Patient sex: F
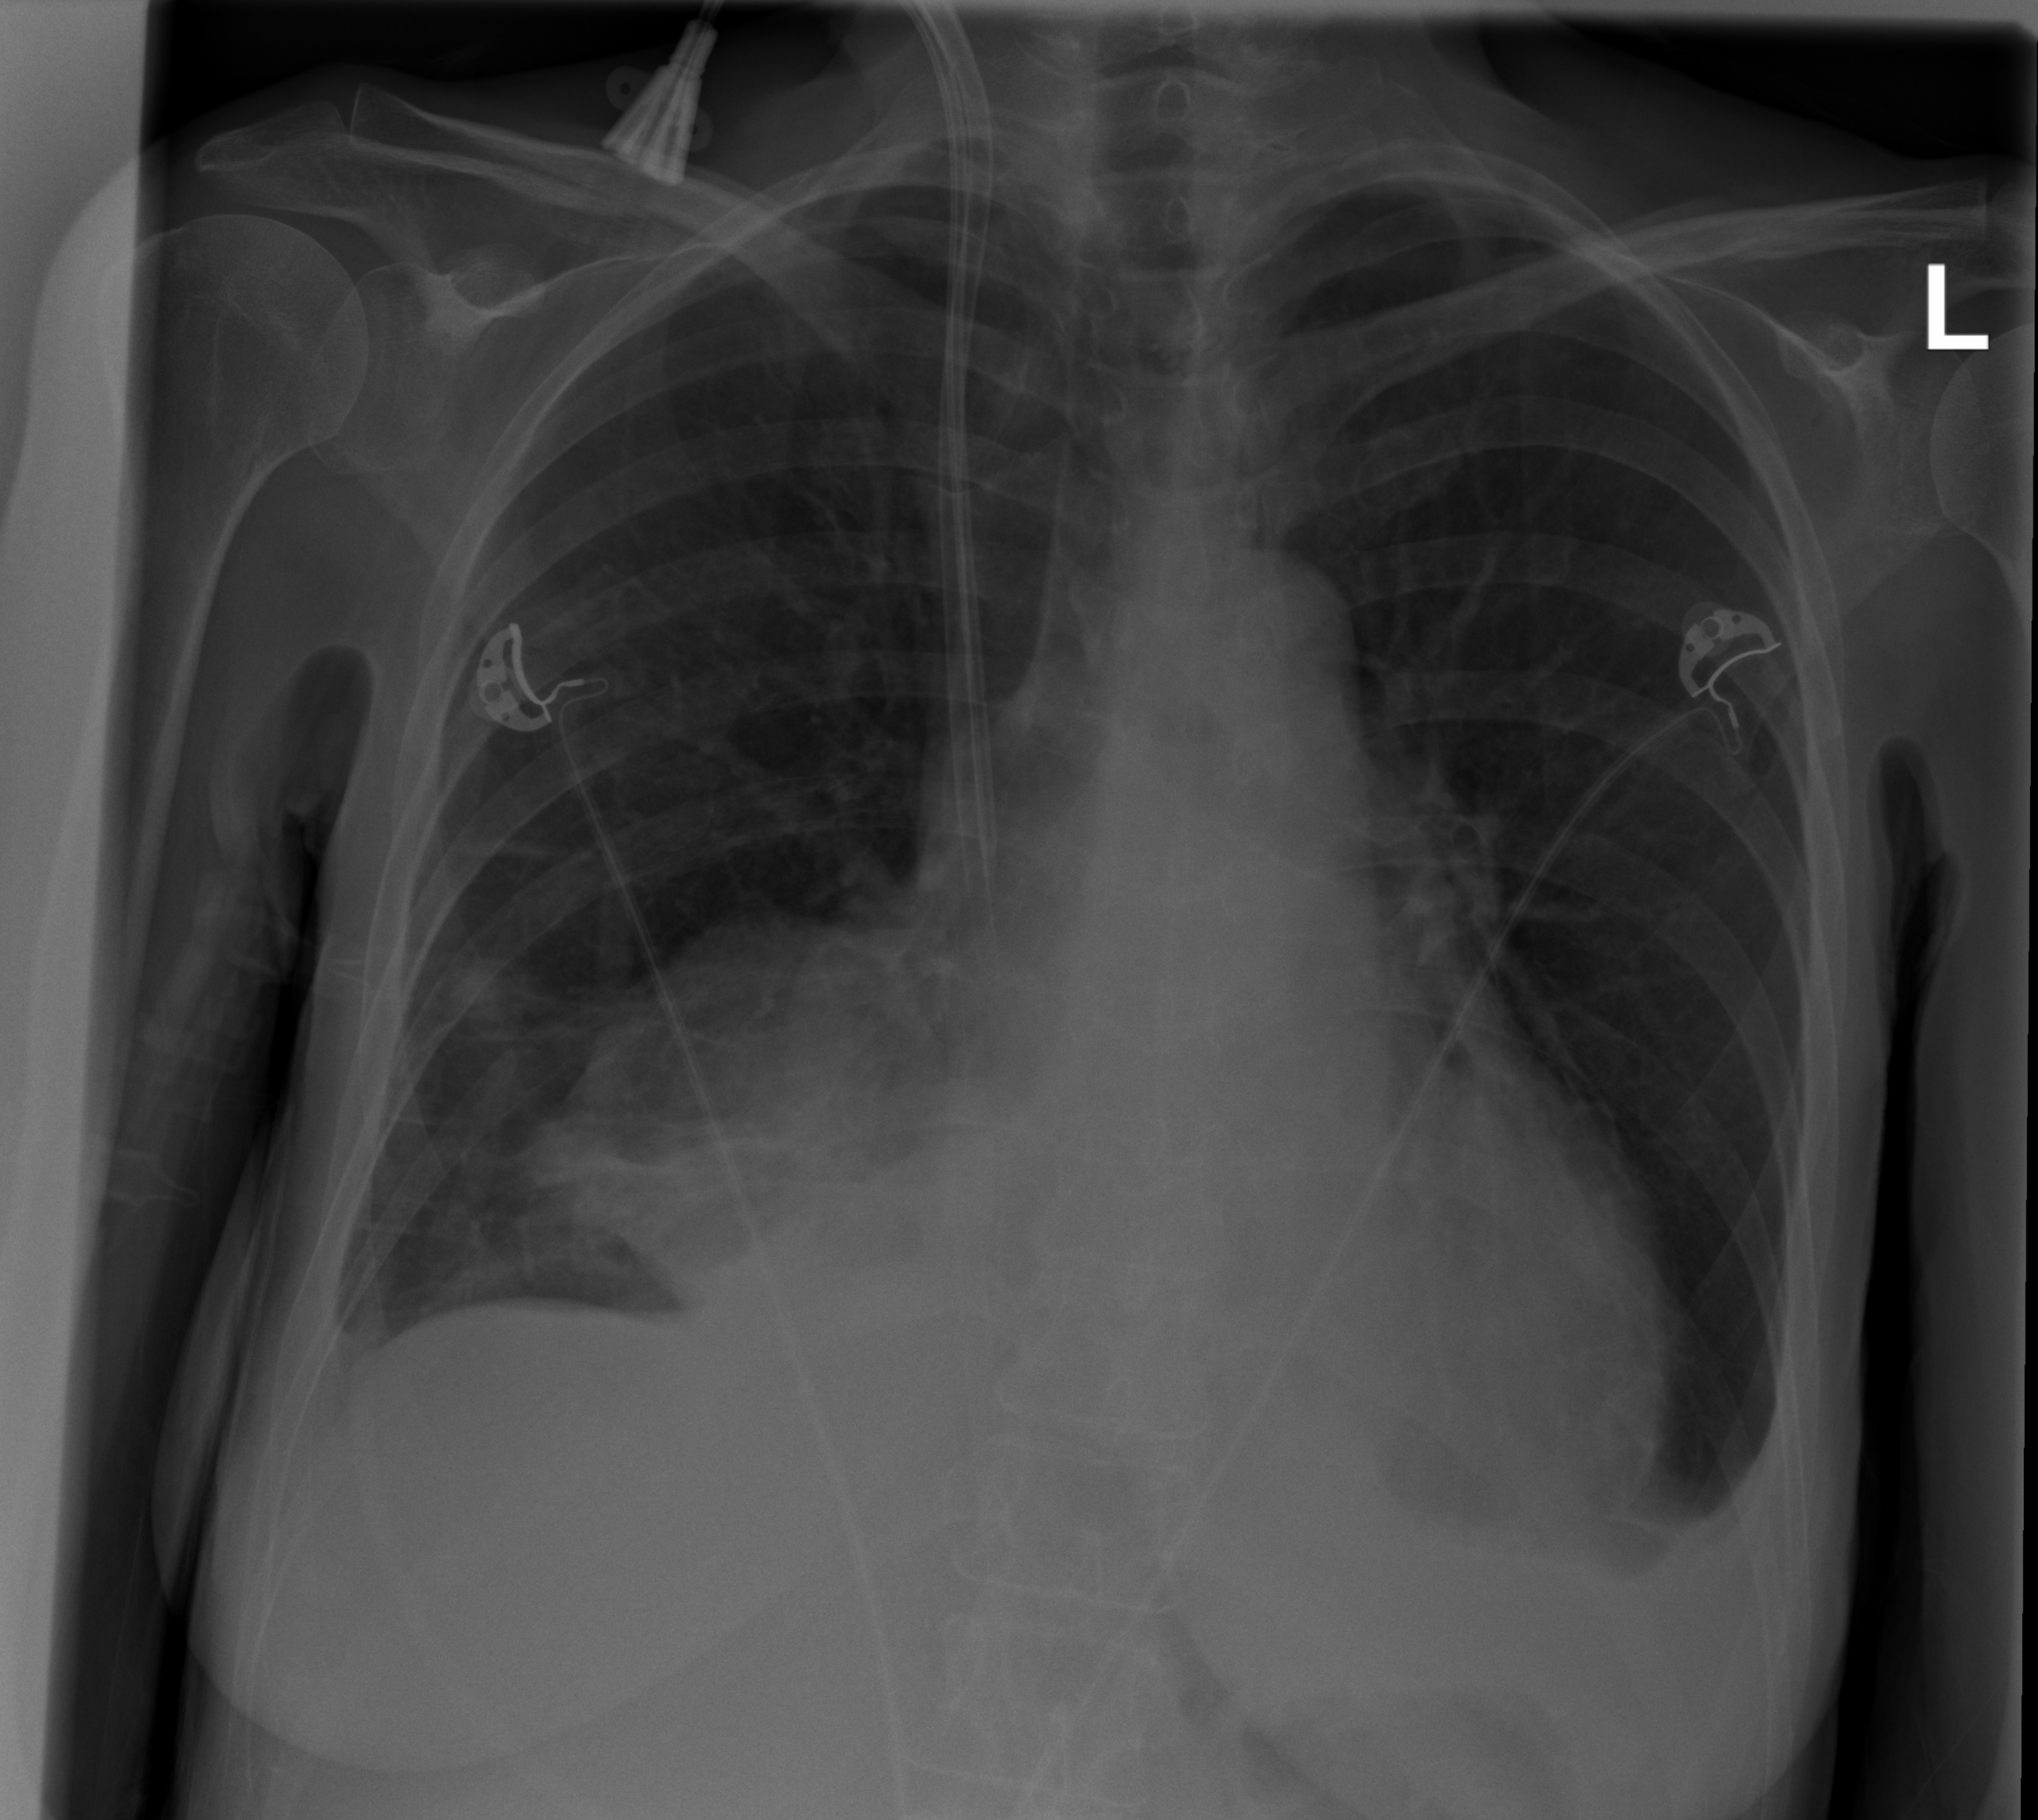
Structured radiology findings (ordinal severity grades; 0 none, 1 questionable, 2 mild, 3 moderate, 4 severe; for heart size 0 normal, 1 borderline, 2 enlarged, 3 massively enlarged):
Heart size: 1
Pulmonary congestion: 0
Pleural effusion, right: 2
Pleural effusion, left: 2
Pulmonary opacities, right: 0
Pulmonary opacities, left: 0
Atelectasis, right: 2
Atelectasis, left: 2